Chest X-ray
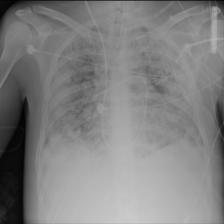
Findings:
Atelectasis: negative
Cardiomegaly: negative
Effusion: negative
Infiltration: positive
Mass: negative
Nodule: negative
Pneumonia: negative
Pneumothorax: negative
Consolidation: negative
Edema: negative
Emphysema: negative
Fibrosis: negative
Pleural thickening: negative
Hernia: negative